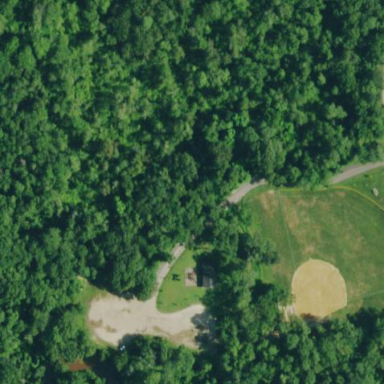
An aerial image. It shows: Recreational ground known as park.